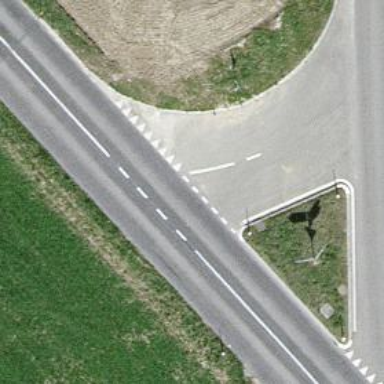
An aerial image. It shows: Tertiary road with asphalt surface.